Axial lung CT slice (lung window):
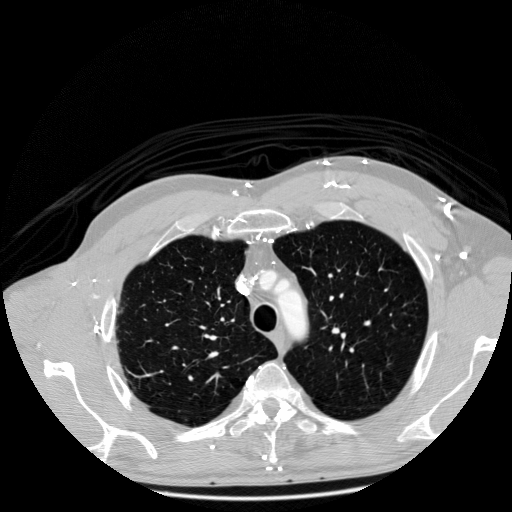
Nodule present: no